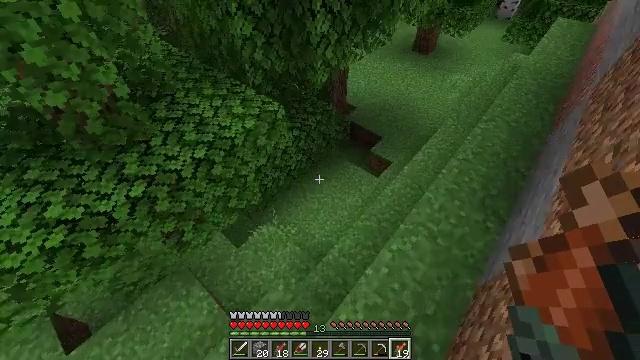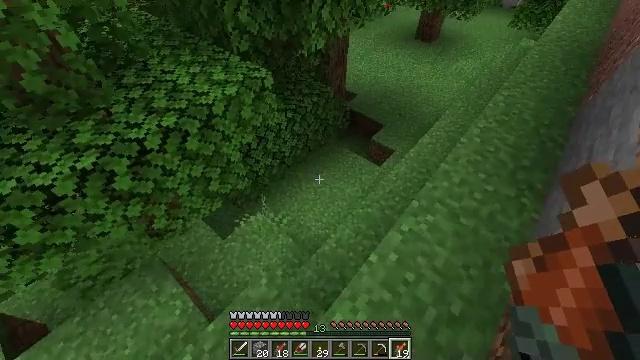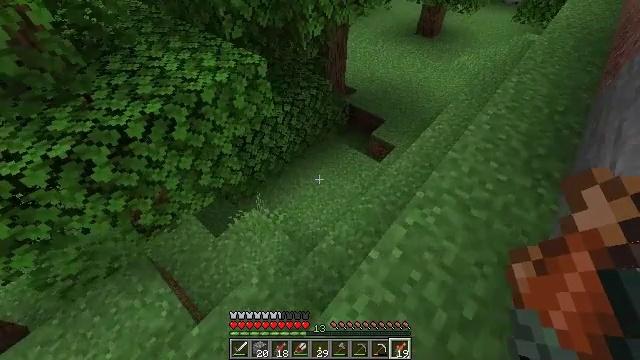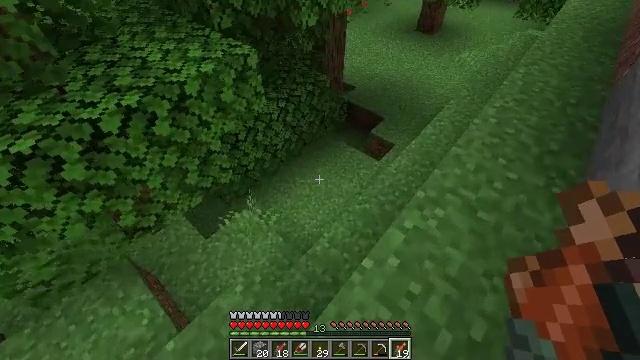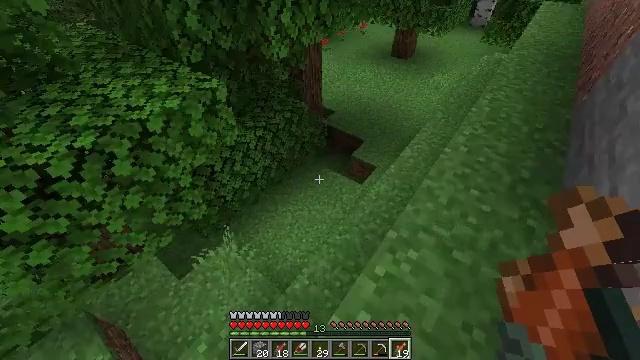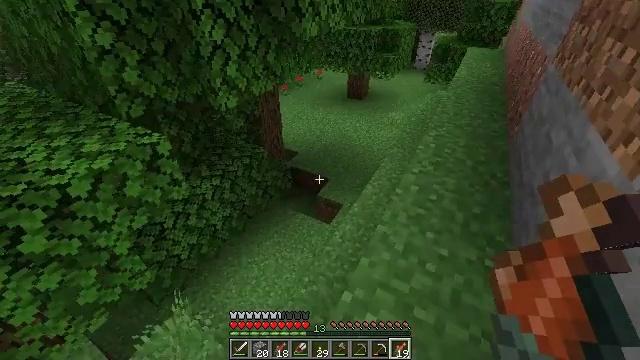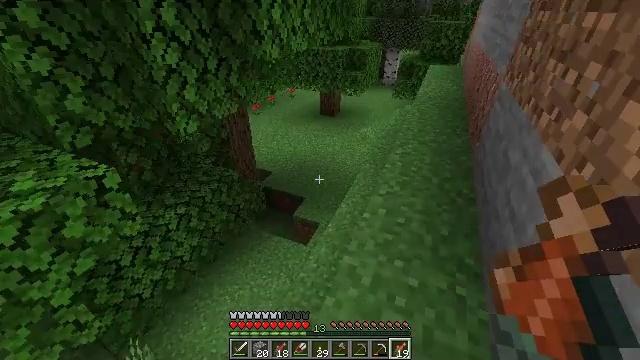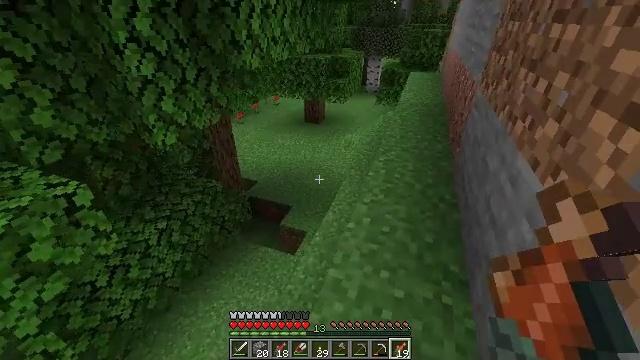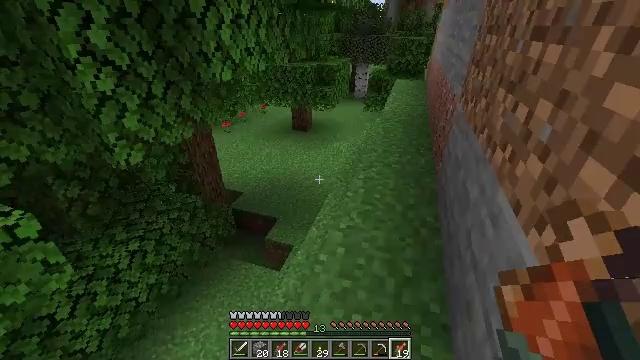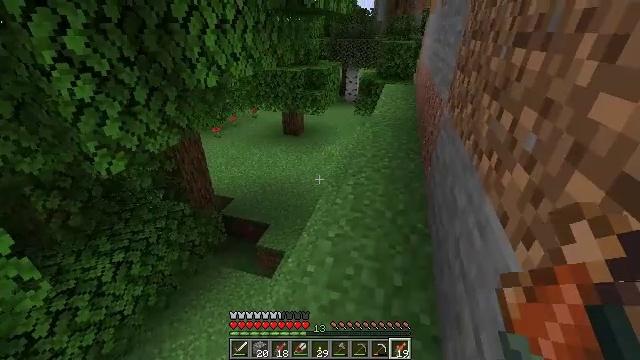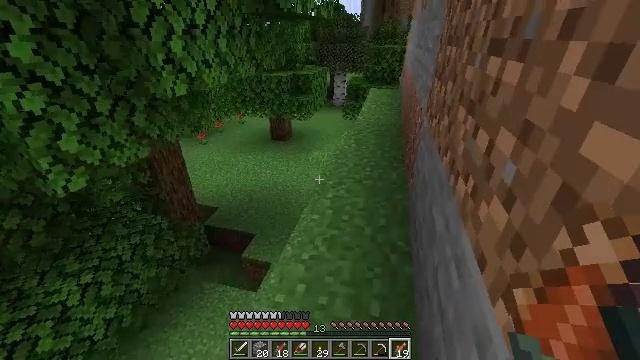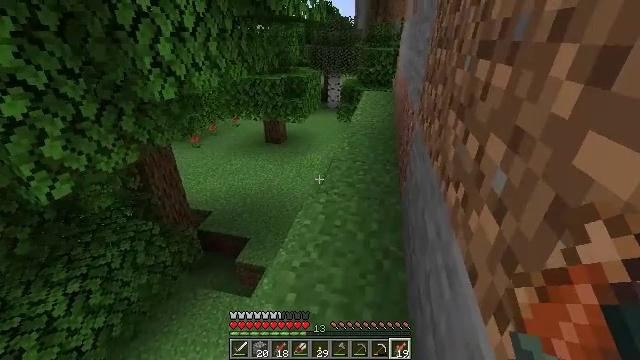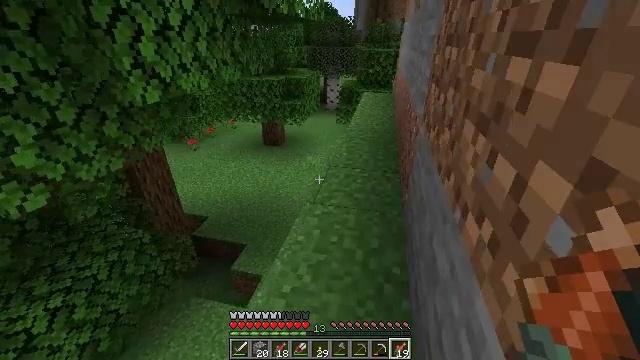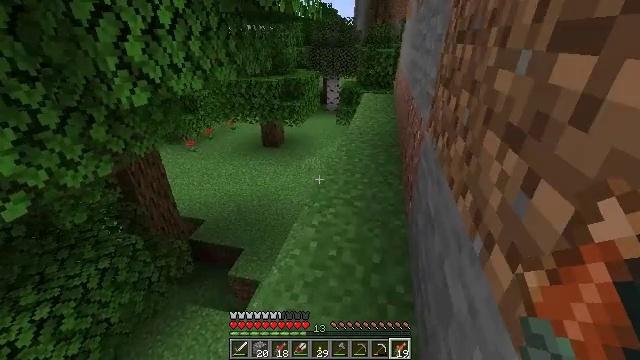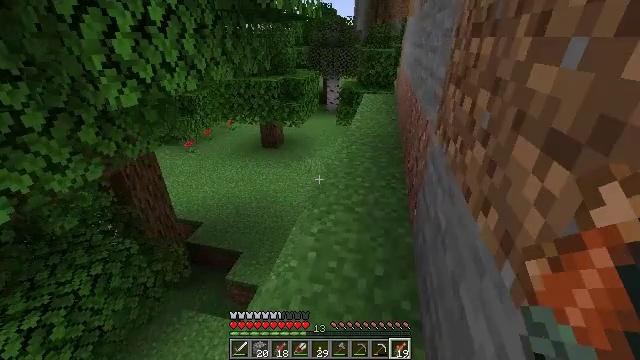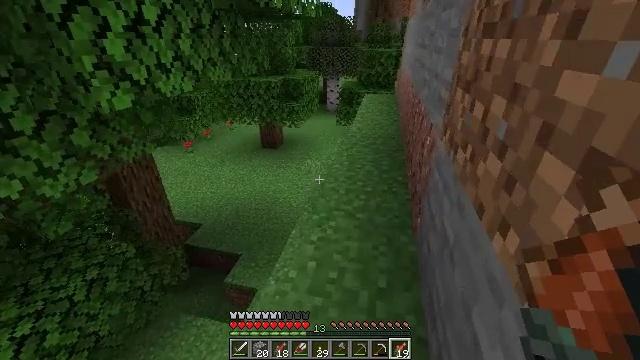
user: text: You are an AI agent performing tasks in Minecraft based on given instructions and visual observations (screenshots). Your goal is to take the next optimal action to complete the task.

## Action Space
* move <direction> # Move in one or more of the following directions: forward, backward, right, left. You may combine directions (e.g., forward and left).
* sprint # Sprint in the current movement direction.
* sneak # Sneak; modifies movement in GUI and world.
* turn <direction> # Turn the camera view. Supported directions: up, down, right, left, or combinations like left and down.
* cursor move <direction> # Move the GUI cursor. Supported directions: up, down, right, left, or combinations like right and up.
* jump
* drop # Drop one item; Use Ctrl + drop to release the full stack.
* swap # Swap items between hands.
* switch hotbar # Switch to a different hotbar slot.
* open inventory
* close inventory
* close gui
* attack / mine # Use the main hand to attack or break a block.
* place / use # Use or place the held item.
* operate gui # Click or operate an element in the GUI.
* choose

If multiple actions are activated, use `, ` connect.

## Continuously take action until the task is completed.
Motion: motion action
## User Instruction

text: Use the crafting table to make a light gray bed.
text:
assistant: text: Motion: move forward and move right
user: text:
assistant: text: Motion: move forward and move right
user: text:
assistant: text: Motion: move forward and move right
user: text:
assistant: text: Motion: move forward and move right, turn right and up
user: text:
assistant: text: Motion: move forward and move right, turn right and up
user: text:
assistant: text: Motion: move forward and move right, turn right and up
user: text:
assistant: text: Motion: move forward and move right, turn right and up
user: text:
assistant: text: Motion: move forward and move right, turn right and up
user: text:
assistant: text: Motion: move forward and move right, turn right
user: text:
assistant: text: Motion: move forward and move right, turn right
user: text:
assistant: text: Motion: move forward, turn right
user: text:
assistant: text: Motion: move forward
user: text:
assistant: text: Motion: no_op
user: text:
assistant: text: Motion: move forward
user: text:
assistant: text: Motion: move forward
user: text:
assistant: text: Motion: move forward
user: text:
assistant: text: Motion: move forward
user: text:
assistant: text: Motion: move forward
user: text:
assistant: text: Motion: move forward
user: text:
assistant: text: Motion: move forward
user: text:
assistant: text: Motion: move forward
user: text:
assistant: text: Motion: move forward
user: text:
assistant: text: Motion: move forward
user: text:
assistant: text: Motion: move forward
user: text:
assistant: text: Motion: move forward
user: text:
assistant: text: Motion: move forward
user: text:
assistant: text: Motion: move forward
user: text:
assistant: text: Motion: move forward
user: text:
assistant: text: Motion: move forward
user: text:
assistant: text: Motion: move forward